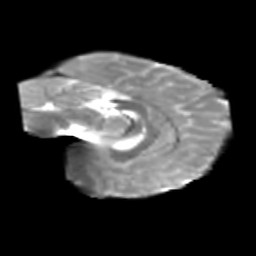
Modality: T2w
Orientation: sagittal
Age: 23
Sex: female
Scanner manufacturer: siemens
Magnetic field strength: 3 T
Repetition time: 1.8 s
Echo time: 0.07 s